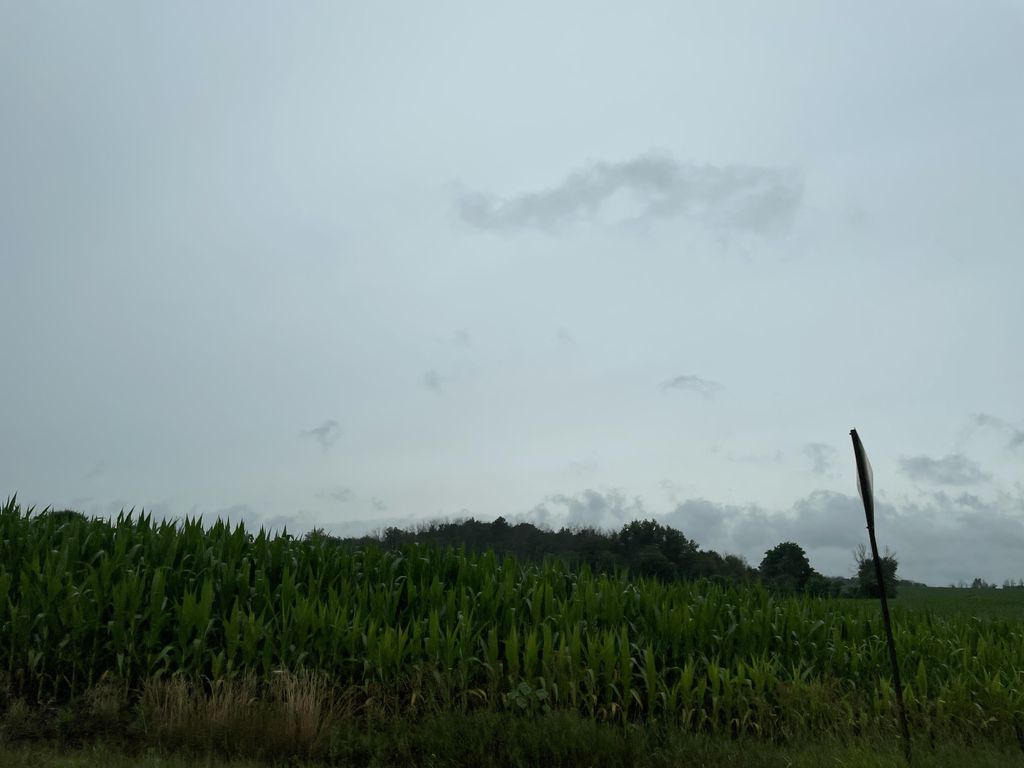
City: kitchener-waterloo